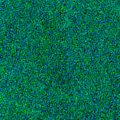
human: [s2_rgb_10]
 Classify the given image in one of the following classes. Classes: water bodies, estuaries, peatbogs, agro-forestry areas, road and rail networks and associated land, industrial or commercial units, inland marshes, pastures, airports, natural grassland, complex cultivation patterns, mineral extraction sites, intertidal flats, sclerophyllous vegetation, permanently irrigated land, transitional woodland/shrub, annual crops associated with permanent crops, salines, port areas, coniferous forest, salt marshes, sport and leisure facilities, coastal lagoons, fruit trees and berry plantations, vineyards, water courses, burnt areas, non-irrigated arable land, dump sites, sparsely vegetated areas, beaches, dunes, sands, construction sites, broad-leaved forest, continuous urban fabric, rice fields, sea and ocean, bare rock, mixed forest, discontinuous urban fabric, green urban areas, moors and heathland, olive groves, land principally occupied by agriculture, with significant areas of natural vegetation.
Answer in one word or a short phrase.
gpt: sea and ocean